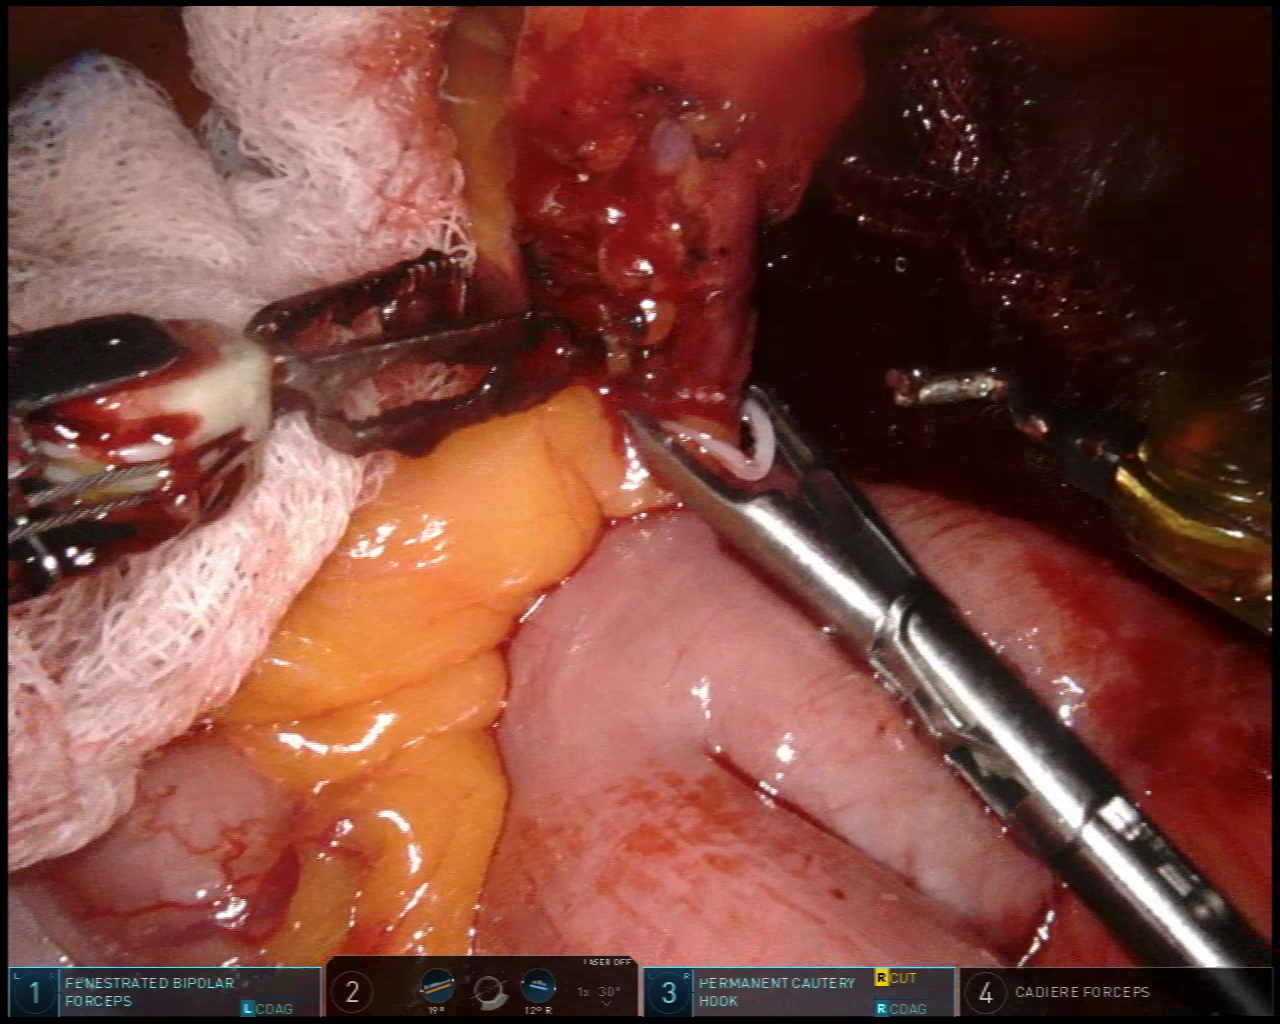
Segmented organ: intestinal_veins
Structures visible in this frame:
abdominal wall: no
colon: yes
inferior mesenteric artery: no
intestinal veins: yes
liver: no
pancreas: no
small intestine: no
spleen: no
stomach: no
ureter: no
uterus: no
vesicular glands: no